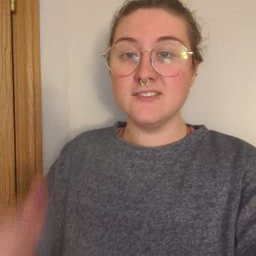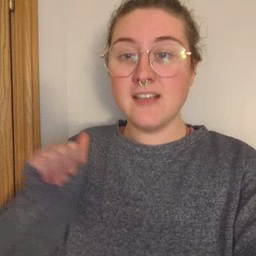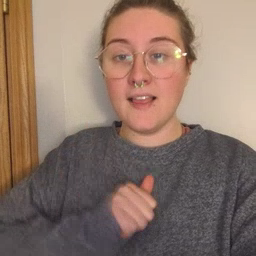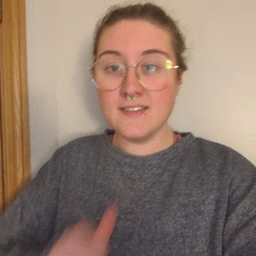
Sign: jacket